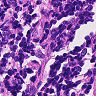
Metastatic tissue present: no